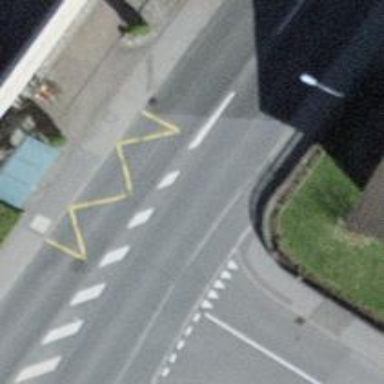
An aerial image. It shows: Public transport stop position.